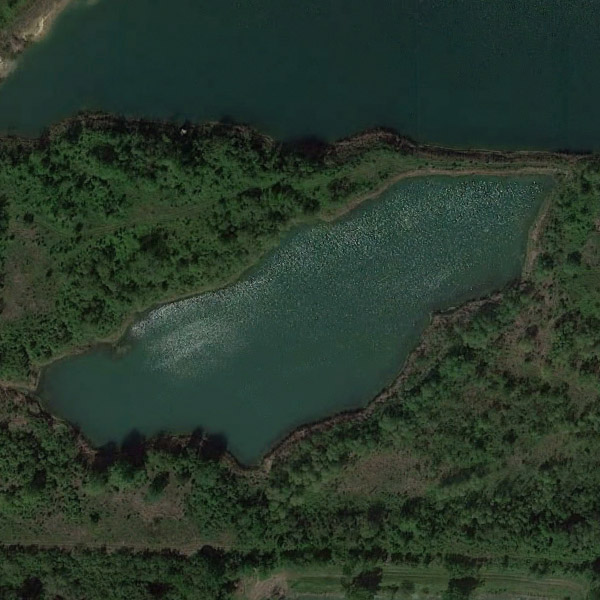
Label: Pond